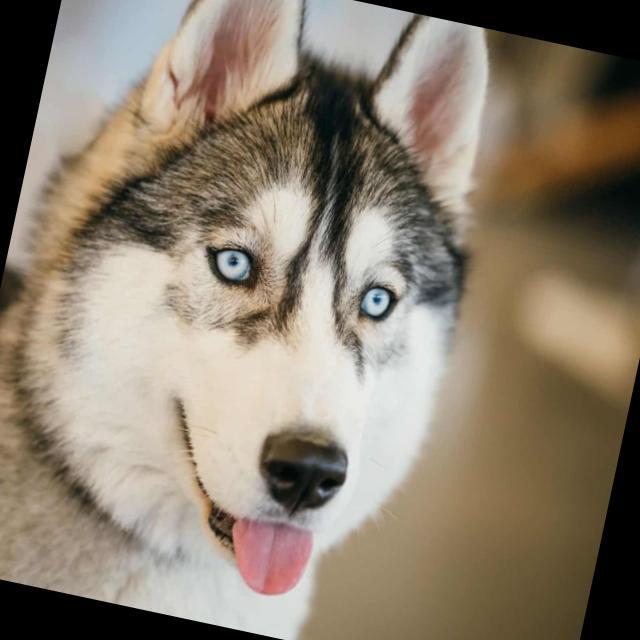
Healthy canine skin — no visible lesions, inflammation, or abnormalities. The skin and coat appear normal.